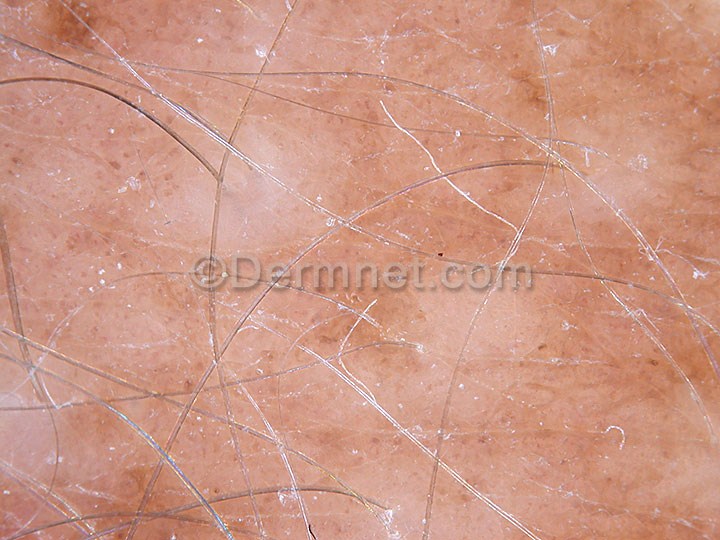
Disease: Melanoma Skin Cancer Nevi and Moles